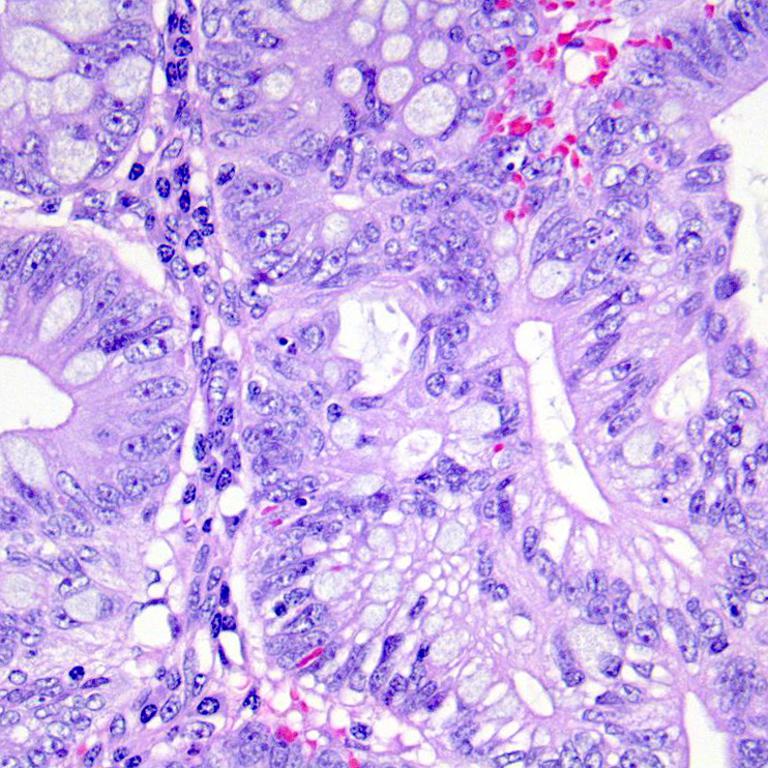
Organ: colon
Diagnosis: adenocarcinomas